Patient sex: F
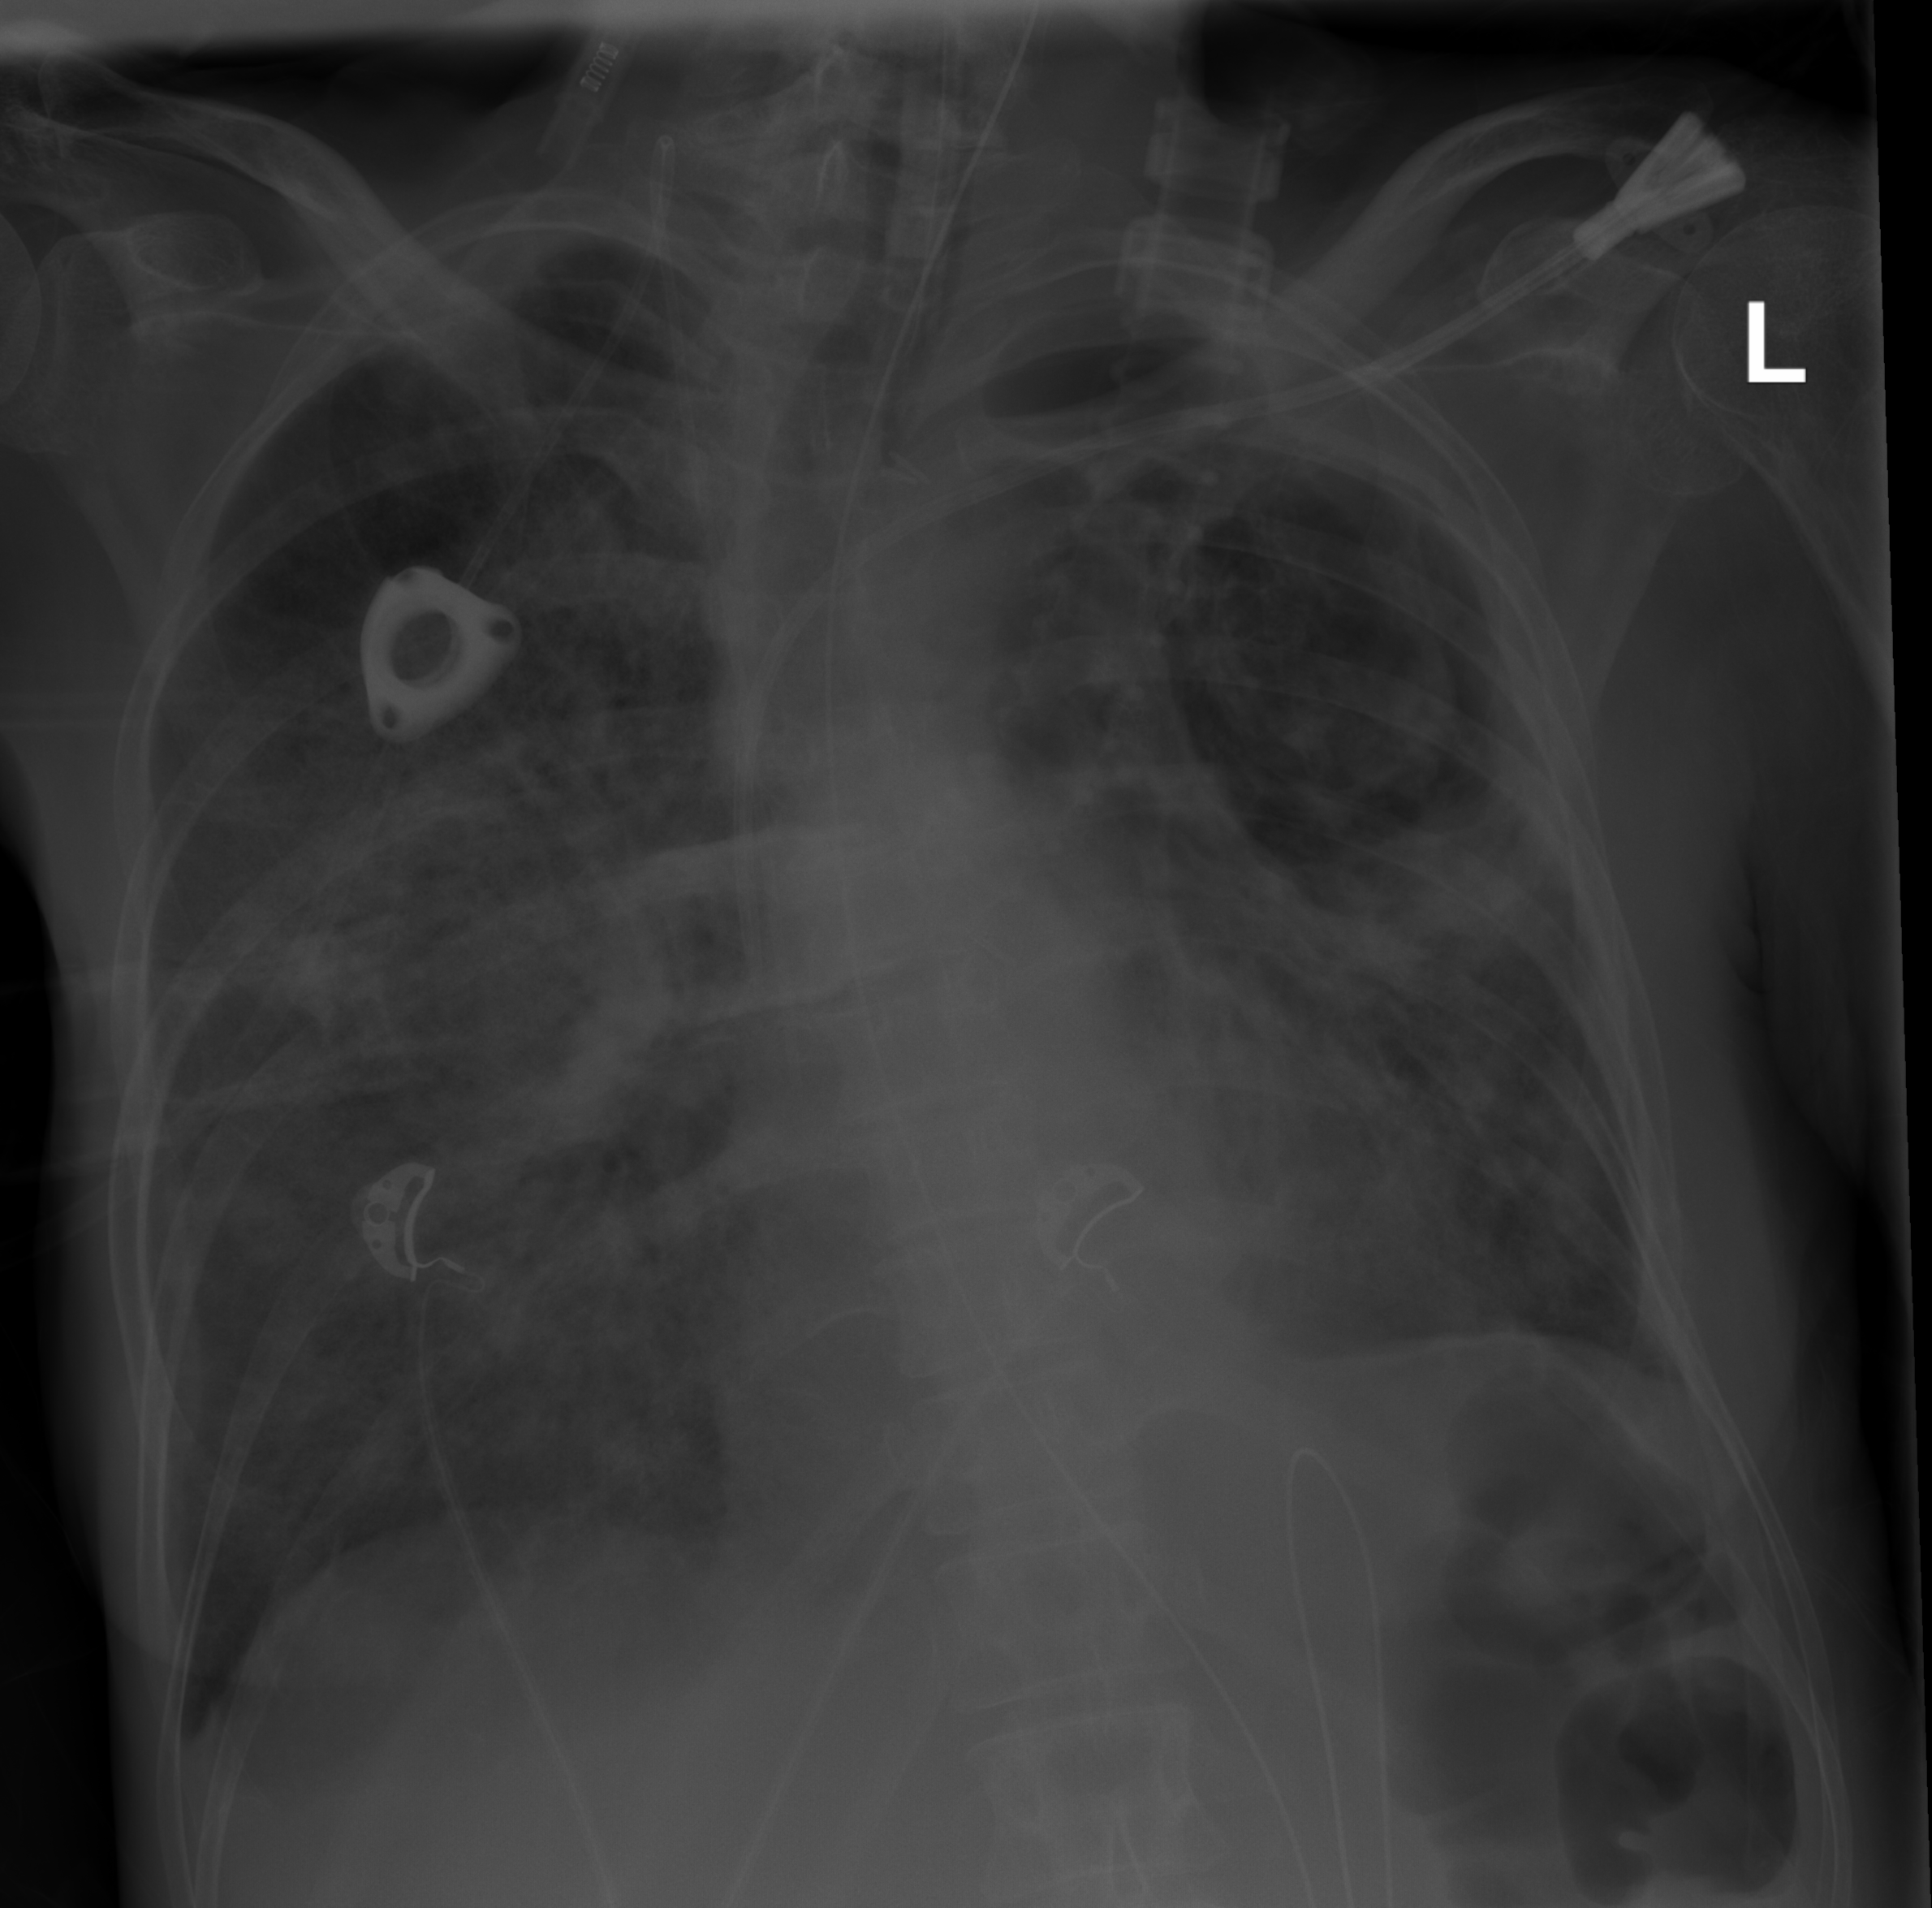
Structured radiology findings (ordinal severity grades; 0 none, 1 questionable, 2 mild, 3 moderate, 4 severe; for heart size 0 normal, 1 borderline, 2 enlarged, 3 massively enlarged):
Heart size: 2
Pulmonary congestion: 2
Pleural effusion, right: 2
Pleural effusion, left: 0
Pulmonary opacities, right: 3
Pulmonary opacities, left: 3
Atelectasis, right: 3
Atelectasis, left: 3